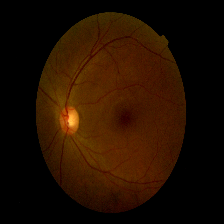
Diabetic retinopathy grade: Mild